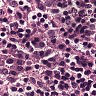
Metastatic tissue present: no